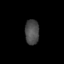
Tissue: skin
Cell type: Epithelial cells
Senescence score: 0.8079
Nuclear area (px): 343
Mean DAPI intensity: 75.429